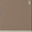
Piece: xx